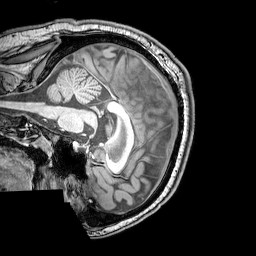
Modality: T1w
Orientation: sagittal
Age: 24
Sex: male
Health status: healthy
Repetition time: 0.081 s
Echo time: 0.037 s